Question: i want to change icon when click on tabhost
below is the source code
'''
private void setTabs() {
addTab("Home", TabHome.class, R.drawable.home);
addTab("Performers", TabPerformers.class, R.drawable.performers);
addTab("Tickets", TabTickets.class, R.drawable.tickets);
addTab("Info", TabInfo.class, R.drawable.info);
}
private void addTab(String labelId, Class<?> c, int drawableId) {
tabHost = getTabHost();
Intent intent = new Intent(this, c);
TabHost.TabSpec spec = tabHost.newTabSpec("tab" + labelId);
tabIndicator = LayoutInflater.from(this).inflate(R.layout.tab_indicator, getTabWidget(), false);
icon = (ImageView) tabIndicator.findViewById(R.id.icon);
icon.setImageResource(drawableId);
spec.setIndicator(tabIndicator);
spec.setContent(intent);
tabHost.addTab(spec);
}
'''
i want to change tab's icon when user press tab for that i have used below tabhost event
'''
tabHost.setOnTabChangedListener(new OnTabChangeListener() {
@Override
public void onTabChanged(String tabId) {
if (tabId.equals("tabHome")) {
'''
but could not success
there is also a tab_indicater.xml file but from that only background will be change not icon
below is the xml code
'''
<?xml version="1.0" encoding="utf-8"?>
'''
'''
<!-- Non focused states -->
<item android:drawable="@drawable/tab_unselected" android:state_focused="false" android:state_pressed="false" android:state_selected="false"/>
<item android:drawable="@drawable/tab_bg_selector" android:state_focused="false" android:state_pressed="false" android:state_selected="true"/>
<!-- Focused states -->
<item android:drawable="@drawable/tab_bg_selector" android:state_focused="true" android:state_pressed="false" android:state_selected="false"/>
<item android:drawable="@drawable/tab_bg_selector" android:state_focused="true" android:state_pressed="false" android:state_selected="true"/>
<!-- Pressed -->
<item android:drawable="@drawable/tab_bg_selector" android:state_pressed="true" android:state_selected="true"/>
<item android:drawable="@drawable/tab_press" android:state_pressed="true"/>
'''
below is the screen shot

when we click on any one tab it's icon should be change like here it must become orange..
can any body help me...
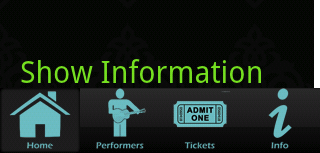
Answer: There's no straightforward way to change the TabSpec icon. You have to put your icons in the selector drawables.